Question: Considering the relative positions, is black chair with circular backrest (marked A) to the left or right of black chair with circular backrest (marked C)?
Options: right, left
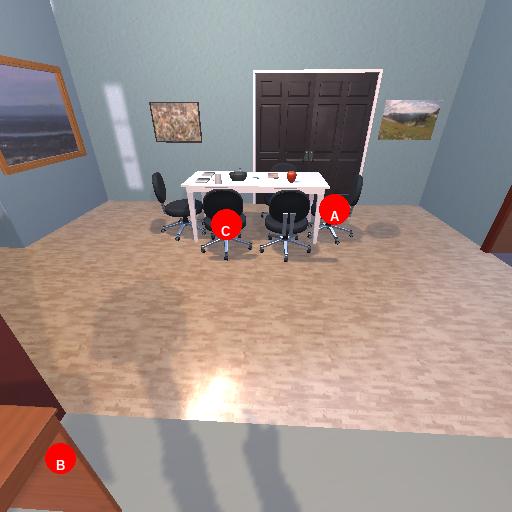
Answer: right